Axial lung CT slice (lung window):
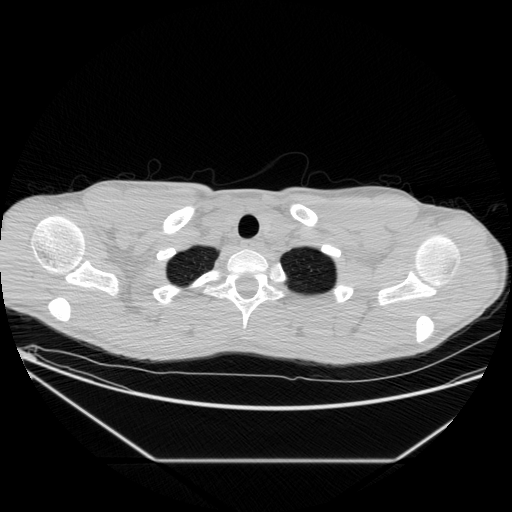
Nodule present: no